Question: I tried to configure log4j with 'log4j.properties' file.
All work but but I caught some strange warning:
> log4j:WARN No appenders could be found for logger (org.apache.http.impl.conn.tsccm.ThreadSafeClientConnManager).
log4j:WARN Please initialize the log4j system properly.
log4j:WARN See <URL> for more info.
I couldn't figure out what is wrong with this. All should work.
Content of :
'''
# Root logger option
log4j.rootLogger=warn, stdout, file
# Direct log messages to stdout
log4j.appender.stdout=org.apache.log4j.ConsoleAppender
log4j.appender.stdout.target=System.out
log4j.appender.stdout.layout=org.apache.log4j.PatternLayout
log4j.appender.stdout.layout.conversionPattern=%d{ABSOLUTE} %5p %t %c{1}:%M:%L - %m%n
# Direct log messages to a log file
log4j.appender.file=org.apache.log4j.RollingFileAppender
log4j.appender.file.file=logs/oms_test.log
log4j.appender.file.MaxFileSize=2MB
log4j.appender.file.MaxBackupIndex=1
log4j.appender.file.layout=org.apache.log4j.PatternLayout
log4j.appender.file.layout.conversionPattern=%d{ABSOLUTE} %5p %t %c{1}:%M:%L - %m%n
log4j.appender.debugfile=org.apache.log4j.RollingFileAppender
log4j.appender.debugfile.file=logs/oms_test-debug.log
log4j.appender.debugfile.layout=org.apache.log4j.PatternLayout
log4j.appender.debugfile.layout.conversionPattern=%d{ABSOLUTE} %5p %t %c{1}:%M:%L - %m%n
log4j.logger.com.softserve.edu=DEBUG, debugfile
log4j.logger.com.my.app.somepackage.subpackage.ClassName=INFO
'''
Here is struckture of project:

'''
PropertyConfigurator.configure("src/resourses/log4j.properties");
Logger.getRootLogger();
'''
I tried change location 'log4j.properties' at different location as 'src/main/resourses' or 'src/test/resourses', 'src/resourses' and changed loading from code.
And always it fails:
'''
log4j:ERROR Could not read configuration file [log4j.properties].
java.io.FileNotFoundException: log4j.properties (The system cannot find the file specified)
at java.io.FileInputStream.open(Native Method)
at java.io.FileInputStream.<init>(FileInputStream.java:138)
at java.io.FileInputStream.<init>(FileInputStream.java:97)
at org.apache.log4j.PropertyConfigurator.doConfigure(PropertyConfigurator.java:372)
at org.apache.log4j.PropertyConfigurator.configure(PropertyConfigurator.java:403)
at com.softserve.edu.SearchingOrdersPageTest.setUp(SearchingOrdersPageTest.java:31)
at sun.reflect.NativeMethodAccessorImpl.invoke0(Native Method)
at sun.reflect.NativeMethodAccessorImpl.invoke(NativeMethodAccessorImpl.java:57)
at sun.reflect.DelegatingMethodAccessorImpl.invoke(DelegatingMethodAccessorImpl.java:43)
at java.lang.reflect.Method.invoke(Method.java:601)
at org.junit.runners.model.FrameworkMethod$1.runReflectiveCall(FrameworkMethod.java:44)
at org.junit.internal.runners.model.ReflectiveCallable.run(ReflectiveCallable.java:15)
at org.junit.runners.model.FrameworkMethod.invokeExplosively(FrameworkMethod.java:41)
at org.junit.internal.runners.statements.RunBefores.evaluate(RunBefores.java:27)
at org.junit.internal.runners.statements.RunAfters.evaluate(RunAfters.java:31)
at org.junit.runners.BlockJUnit4ClassRunner.runChild(BlockJUnit4ClassRunner.java:76)
at org.junit.runners.BlockJUnit4ClassRunner.runChild(BlockJUnit4ClassRunner.java:50)
at org.junit.runners.ParentRunner$3.run(ParentRunner.java:193)
at org.junit.runners.ParentRunner$1.schedule(ParentRunner.java:52)
at org.junit.runners.ParentRunner.runChildren(ParentRunner.java:191)
at org.junit.runners.ParentRunner.access$000(ParentRunner.java:42)
at org.junit.runners.ParentRunner$2.evaluate(ParentRunner.java:184)
at org.junit.internal.runners.statements.RunAfters.evaluate(RunAfters.java:31)
at org.junit.runners.ParentRunner.run(ParentRunner.java:236)
at org.eclipse.jdt.internal.junit4.runner.JUnit4TestReference.run(JUnit4TestReference.java:50)
at org.eclipse.jdt.internal.junit.runner.TestExecution.run(TestExecution.java:38)
at org.eclipse.jdt.internal.junit.runner.RemoteTestRunner.runTests(RemoteTestRunner.java:467)
at org.eclipse.jdt.internal.junit.runner.RemoteTestRunner.runTests(RemoteTestRunner.java:683)
at org.eclipse.jdt.internal.junit.runner.RemoteTestRunner.run(RemoteTestRunner.java:390)
at org.eclipse.jdt.internal.junit.runner.RemoteTestRunner.main(RemoteTestRunner.java:197)
log4j:ERROR Ignoring configuration file [log4j.properties].
'''
-
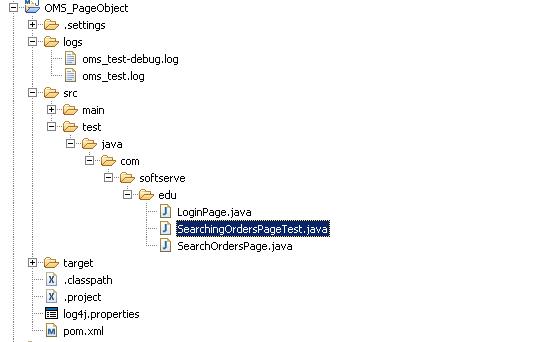
Answer: I had the same problem, and I've solved it when I put log4j.xml in WEB-INF/classes
Check this post and answer <URL>.